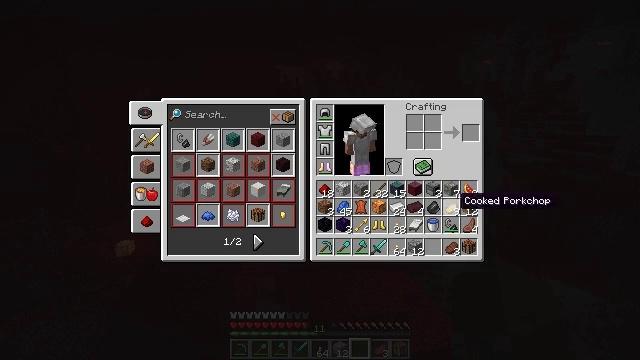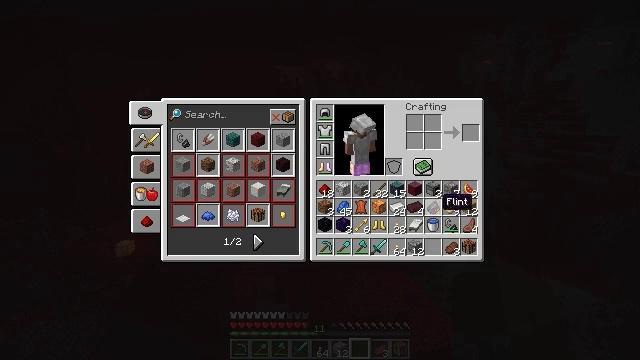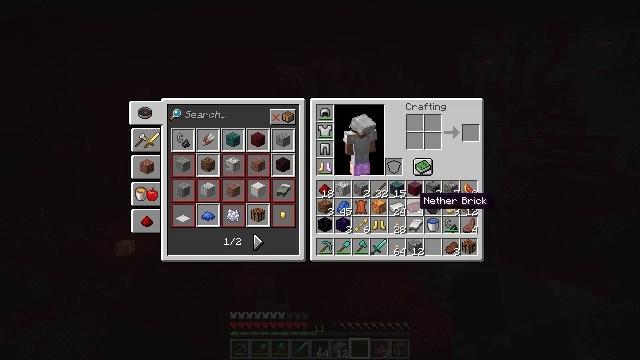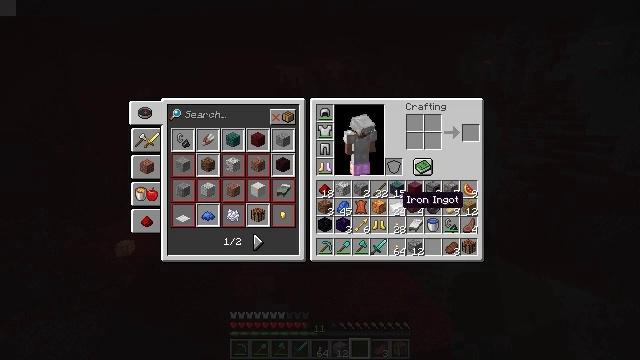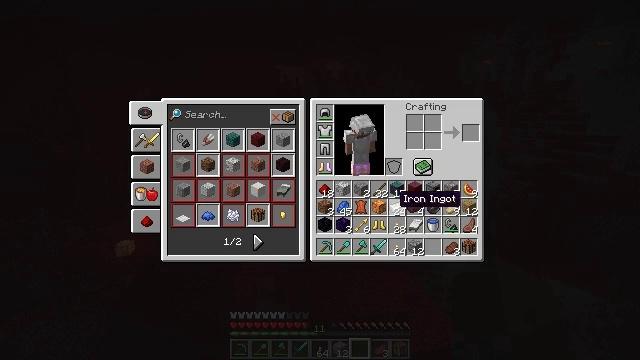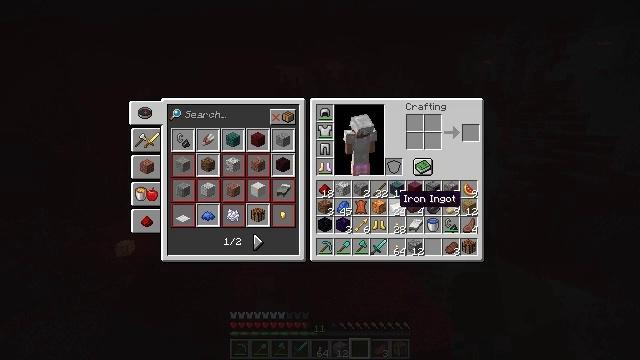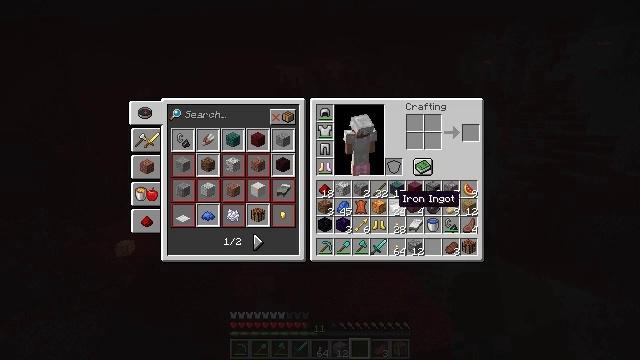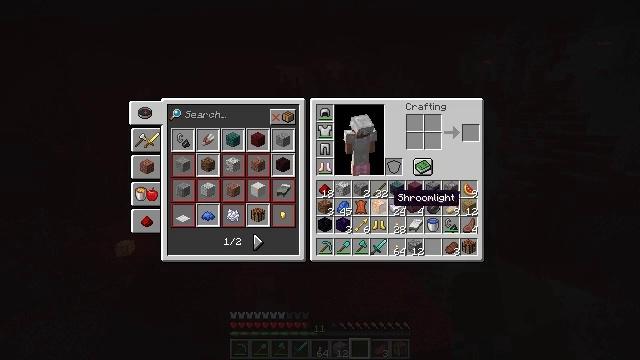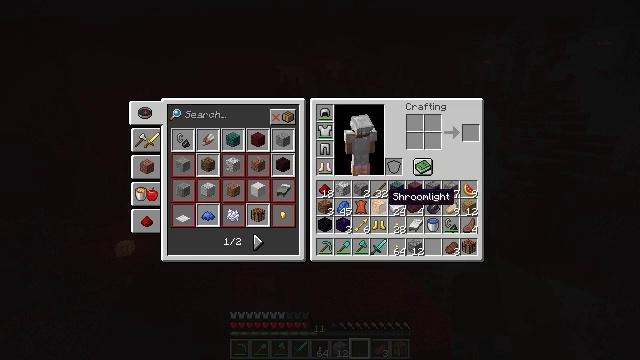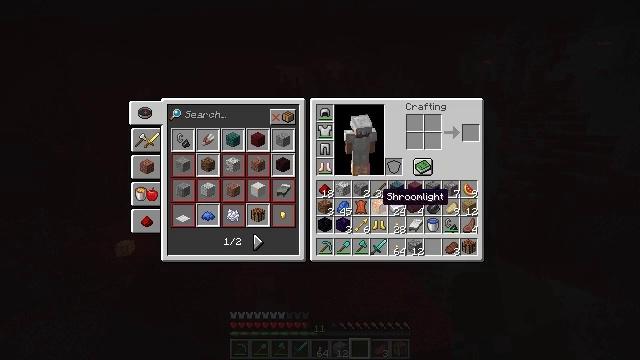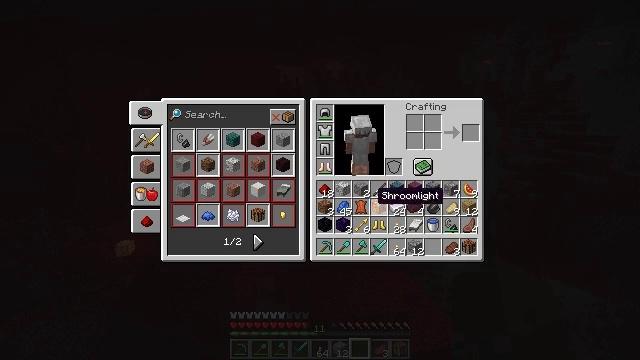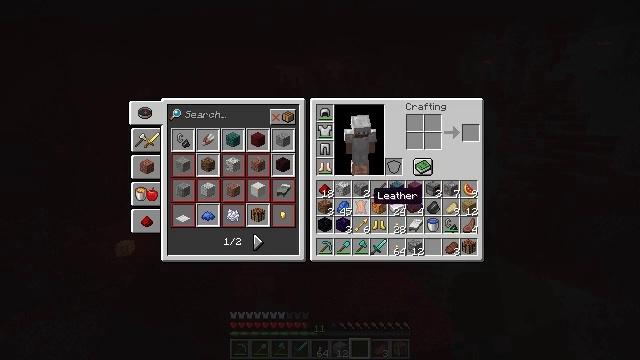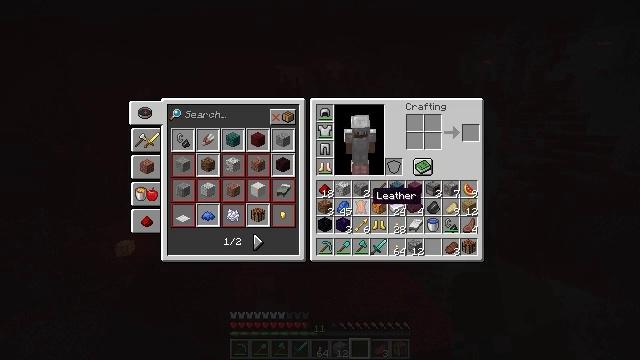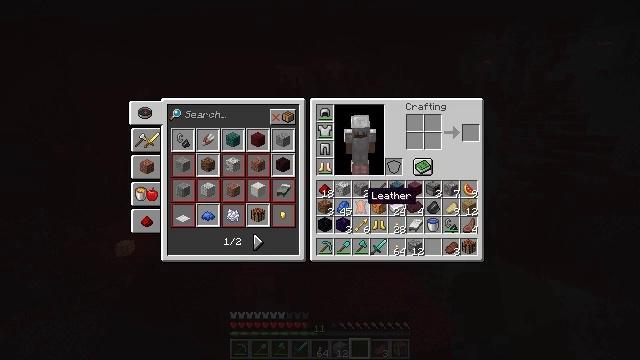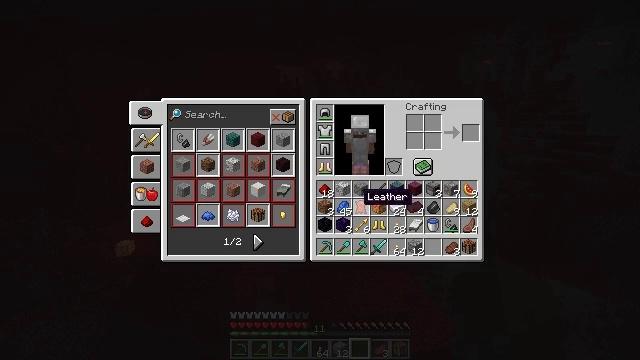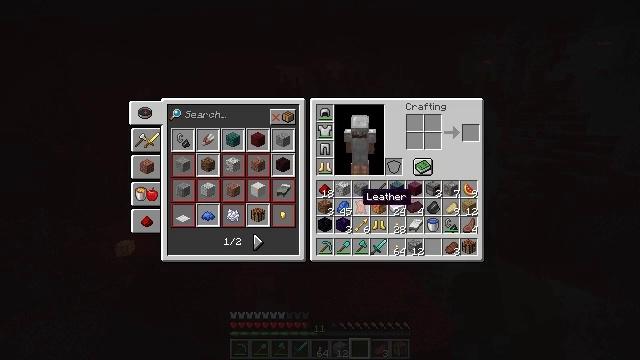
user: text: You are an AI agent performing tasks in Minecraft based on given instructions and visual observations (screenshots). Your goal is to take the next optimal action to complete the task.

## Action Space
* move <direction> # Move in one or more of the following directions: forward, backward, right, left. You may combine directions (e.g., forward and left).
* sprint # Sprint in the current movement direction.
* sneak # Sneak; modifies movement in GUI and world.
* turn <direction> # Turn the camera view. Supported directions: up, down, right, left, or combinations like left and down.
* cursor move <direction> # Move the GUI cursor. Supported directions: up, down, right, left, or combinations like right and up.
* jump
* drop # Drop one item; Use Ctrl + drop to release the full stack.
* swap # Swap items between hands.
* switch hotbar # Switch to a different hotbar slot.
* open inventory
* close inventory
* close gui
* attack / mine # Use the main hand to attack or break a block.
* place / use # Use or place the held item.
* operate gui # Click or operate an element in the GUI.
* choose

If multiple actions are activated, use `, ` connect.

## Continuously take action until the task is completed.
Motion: motion action
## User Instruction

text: Drop crying obsidian.
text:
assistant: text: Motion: cursor move left
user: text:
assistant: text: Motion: cursor move left
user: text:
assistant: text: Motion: cursor move left
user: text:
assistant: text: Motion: no_op
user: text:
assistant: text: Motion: no_op
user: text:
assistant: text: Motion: no_op
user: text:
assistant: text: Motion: no_op
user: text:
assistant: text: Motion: no_op
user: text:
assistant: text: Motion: no_op
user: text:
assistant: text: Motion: no_op
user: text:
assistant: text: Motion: no_op
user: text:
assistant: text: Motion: no_op
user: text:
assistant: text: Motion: no_op
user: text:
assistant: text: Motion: no_op
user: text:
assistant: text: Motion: no_op
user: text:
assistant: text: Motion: no_op
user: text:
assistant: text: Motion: no_op
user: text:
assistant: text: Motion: cursor move down
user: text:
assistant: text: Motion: no_op
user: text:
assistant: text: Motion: no_op
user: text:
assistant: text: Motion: no_op
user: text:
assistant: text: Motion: no_op
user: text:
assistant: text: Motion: no_op
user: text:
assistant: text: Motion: operate gui
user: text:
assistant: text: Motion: operate gui
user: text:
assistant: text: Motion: cursor move right and up
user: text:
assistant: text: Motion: cursor move right and up
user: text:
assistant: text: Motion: cursor move right and up
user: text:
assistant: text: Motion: cursor move right and up
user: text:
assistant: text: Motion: operate gui